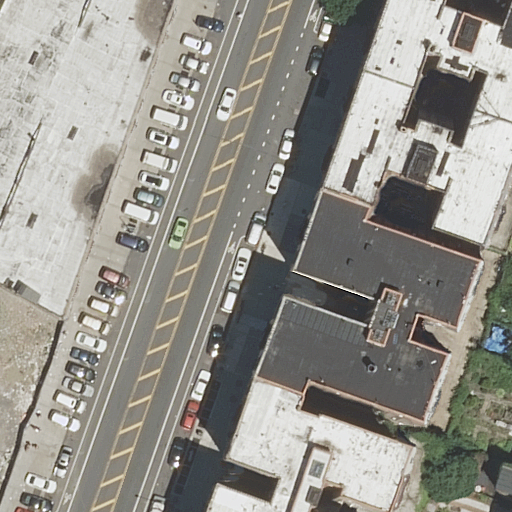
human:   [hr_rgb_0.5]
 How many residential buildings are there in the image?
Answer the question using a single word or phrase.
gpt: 7

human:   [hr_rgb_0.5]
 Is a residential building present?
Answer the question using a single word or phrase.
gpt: yes

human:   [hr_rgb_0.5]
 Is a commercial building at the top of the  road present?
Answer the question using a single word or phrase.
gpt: no

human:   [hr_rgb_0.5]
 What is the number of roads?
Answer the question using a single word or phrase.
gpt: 1

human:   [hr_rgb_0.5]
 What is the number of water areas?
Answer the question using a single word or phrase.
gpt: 0

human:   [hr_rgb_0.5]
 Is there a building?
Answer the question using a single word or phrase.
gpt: yes

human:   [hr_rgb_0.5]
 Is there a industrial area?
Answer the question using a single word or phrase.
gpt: no

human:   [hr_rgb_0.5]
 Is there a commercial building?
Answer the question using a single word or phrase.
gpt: no

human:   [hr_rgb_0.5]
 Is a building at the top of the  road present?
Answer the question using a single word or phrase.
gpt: yes

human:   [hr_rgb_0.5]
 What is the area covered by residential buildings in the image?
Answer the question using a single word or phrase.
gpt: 3703m2

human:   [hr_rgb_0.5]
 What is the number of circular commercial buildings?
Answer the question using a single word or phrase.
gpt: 0

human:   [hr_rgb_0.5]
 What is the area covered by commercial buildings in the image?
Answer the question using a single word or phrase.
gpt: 0m2

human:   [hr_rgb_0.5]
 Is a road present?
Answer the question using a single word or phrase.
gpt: yes

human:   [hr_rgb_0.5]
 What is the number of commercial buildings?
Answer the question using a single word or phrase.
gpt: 0

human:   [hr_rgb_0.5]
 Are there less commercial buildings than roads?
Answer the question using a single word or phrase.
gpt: yes

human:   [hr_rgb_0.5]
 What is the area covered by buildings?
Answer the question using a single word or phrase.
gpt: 3703m2

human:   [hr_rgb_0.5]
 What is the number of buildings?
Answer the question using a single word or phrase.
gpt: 7

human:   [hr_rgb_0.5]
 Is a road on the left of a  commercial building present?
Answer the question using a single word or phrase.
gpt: no

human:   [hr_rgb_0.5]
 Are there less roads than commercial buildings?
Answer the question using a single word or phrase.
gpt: no

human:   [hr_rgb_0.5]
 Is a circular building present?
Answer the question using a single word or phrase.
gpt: no

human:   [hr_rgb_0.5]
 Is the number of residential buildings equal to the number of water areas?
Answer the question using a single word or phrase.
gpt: no

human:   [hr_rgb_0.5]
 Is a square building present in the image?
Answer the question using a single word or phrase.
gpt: no

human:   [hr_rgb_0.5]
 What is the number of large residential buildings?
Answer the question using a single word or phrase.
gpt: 4

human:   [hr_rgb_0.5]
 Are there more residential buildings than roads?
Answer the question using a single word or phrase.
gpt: yes

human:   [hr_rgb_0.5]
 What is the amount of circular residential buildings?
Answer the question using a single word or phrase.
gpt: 0

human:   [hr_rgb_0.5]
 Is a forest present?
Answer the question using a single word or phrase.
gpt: no

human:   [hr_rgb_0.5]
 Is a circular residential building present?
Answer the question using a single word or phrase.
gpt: no

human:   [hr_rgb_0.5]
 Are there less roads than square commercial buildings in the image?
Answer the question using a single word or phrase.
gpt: no

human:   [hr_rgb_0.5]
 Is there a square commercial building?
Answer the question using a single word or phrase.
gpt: no

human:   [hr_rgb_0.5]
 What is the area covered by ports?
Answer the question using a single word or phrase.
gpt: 0m2

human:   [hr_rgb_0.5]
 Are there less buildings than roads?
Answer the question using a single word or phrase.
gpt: no

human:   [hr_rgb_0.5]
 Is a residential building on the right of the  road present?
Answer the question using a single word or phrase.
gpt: yes

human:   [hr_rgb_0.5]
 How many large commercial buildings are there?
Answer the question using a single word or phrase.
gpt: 0

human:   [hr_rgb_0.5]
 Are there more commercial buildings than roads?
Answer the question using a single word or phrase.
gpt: no

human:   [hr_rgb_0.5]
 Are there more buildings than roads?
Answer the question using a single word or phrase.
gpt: yes

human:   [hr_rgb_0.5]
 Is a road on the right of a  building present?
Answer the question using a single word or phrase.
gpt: yes

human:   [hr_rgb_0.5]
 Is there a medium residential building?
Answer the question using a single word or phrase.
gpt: yes

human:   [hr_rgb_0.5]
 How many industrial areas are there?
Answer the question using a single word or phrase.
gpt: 0

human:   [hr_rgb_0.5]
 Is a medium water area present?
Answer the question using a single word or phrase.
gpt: no

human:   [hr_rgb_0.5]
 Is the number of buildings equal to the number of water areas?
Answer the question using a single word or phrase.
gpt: no

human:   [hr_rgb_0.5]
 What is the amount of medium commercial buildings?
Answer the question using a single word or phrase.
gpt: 0

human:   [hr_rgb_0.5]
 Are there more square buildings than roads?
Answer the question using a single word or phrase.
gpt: no

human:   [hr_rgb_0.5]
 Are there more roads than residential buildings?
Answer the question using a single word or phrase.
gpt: no

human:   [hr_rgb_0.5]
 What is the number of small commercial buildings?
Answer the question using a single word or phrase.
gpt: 0

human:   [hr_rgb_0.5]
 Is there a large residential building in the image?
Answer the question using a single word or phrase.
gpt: yes

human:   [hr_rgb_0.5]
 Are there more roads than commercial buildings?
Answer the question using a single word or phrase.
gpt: yes

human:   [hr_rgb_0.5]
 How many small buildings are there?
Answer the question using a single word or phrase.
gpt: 1

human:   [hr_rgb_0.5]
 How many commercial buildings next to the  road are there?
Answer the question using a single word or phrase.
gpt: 0

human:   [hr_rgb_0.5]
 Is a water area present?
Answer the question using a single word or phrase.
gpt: no

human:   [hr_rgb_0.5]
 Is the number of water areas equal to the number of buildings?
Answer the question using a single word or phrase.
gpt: no

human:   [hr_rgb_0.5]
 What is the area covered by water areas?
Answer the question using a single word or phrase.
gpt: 0m2

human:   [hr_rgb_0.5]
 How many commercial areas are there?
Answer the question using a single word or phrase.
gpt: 0

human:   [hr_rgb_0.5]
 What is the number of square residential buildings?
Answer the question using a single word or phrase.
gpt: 0

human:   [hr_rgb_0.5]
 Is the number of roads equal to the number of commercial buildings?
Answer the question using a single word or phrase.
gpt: no

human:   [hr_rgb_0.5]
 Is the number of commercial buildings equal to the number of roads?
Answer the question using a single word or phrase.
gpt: no

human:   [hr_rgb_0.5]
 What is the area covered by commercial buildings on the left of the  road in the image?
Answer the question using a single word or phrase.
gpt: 0m2

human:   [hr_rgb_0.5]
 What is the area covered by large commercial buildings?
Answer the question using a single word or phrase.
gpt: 0m2

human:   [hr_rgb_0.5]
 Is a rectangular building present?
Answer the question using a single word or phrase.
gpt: yes

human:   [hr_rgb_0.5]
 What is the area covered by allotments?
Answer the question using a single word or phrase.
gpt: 0m2

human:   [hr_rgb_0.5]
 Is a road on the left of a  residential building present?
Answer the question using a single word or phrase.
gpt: yes

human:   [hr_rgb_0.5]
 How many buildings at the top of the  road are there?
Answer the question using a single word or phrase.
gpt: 2

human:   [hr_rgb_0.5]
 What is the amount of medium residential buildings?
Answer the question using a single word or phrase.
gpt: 2

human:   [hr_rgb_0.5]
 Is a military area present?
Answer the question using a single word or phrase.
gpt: no

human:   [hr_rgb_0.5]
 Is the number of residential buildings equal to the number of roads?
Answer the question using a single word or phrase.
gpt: no